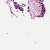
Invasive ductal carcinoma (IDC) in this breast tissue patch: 0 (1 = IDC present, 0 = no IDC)